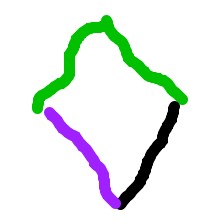
Shape: rhombus